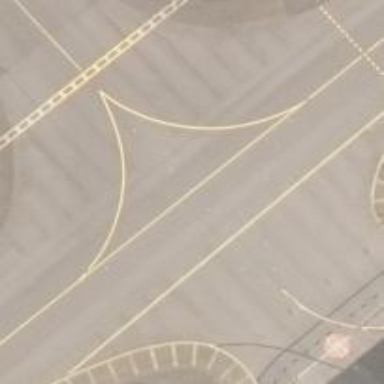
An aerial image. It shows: Image of taxiway at airport.